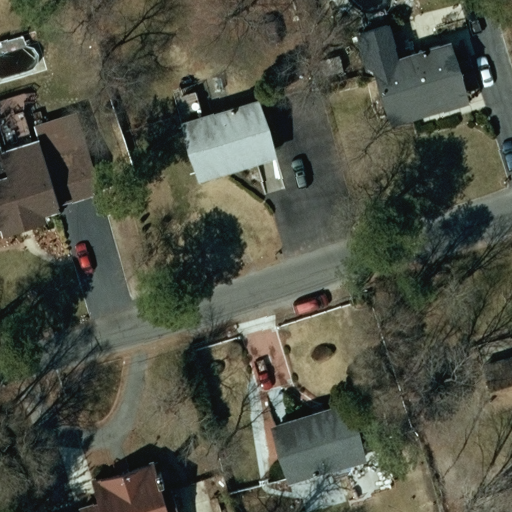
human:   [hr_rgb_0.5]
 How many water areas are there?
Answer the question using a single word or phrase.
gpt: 0

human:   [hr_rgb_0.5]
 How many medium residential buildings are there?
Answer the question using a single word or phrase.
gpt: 5

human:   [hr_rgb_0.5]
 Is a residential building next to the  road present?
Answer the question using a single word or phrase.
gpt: yes

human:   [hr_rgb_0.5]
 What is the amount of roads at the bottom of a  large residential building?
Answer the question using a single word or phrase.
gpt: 0

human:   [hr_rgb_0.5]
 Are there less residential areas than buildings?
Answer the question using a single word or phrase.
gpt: yes

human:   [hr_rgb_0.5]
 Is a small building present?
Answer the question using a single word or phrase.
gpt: yes

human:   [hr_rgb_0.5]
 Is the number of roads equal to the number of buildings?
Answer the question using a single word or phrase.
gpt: no

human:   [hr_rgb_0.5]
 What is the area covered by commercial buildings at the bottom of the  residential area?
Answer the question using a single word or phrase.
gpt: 0m2

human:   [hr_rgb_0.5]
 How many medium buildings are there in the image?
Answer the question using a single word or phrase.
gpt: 5

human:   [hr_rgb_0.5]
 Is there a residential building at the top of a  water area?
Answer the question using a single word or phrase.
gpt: no

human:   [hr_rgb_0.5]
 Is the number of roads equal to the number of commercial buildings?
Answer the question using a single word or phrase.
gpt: no

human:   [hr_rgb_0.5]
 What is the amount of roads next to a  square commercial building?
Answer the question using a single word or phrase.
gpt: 0

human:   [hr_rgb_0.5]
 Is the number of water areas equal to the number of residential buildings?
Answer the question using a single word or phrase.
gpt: no

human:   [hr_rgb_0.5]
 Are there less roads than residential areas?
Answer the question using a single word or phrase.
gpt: no

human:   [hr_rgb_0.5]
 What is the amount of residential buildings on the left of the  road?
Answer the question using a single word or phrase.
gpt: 2

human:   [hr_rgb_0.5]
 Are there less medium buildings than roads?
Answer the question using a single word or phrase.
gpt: no

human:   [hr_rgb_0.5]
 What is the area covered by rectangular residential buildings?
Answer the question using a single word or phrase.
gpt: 325m2

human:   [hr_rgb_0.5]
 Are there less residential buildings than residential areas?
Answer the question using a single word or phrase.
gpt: no

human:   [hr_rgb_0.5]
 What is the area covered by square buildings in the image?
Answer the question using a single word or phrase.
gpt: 0m2

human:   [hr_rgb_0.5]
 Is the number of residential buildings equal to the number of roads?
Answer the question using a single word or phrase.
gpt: no

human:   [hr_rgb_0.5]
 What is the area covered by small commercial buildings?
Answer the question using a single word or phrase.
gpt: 0m2

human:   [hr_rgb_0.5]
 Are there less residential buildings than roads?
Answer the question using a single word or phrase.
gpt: no

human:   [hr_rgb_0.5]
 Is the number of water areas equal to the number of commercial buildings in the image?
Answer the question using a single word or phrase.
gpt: yes

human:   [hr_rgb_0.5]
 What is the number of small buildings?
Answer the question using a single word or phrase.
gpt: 1

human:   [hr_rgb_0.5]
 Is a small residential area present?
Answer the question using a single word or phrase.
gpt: no

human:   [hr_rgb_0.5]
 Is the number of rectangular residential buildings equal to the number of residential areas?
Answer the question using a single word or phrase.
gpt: no

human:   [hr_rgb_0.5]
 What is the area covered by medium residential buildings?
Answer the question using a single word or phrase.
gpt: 1209m2

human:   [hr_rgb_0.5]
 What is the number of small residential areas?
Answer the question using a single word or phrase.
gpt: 0

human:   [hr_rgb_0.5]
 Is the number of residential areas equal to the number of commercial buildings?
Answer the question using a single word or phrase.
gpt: no

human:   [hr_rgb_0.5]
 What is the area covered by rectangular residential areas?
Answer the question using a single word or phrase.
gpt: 10621m2

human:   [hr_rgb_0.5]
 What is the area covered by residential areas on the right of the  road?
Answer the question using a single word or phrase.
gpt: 10621m2

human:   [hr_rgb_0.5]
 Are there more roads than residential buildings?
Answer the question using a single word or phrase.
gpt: no

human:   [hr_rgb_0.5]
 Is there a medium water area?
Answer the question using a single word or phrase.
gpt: no

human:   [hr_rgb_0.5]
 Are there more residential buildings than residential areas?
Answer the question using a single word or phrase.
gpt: yes

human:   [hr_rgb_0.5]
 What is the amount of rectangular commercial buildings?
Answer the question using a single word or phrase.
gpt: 0

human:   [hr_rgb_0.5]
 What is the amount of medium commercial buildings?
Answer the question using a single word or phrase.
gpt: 0